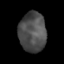
Tissue: lung
Cell type: Myeloid cells
Senescence score: 0.1936
Nuclear area (px): 1054
Mean DAPI intensity: 78.264